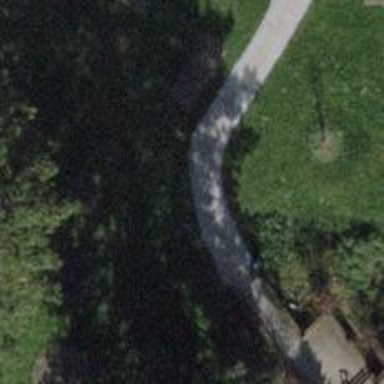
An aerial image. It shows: Compacted path.